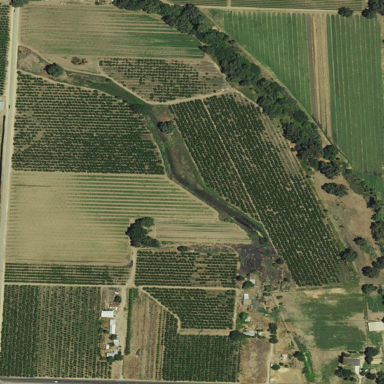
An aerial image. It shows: Orchard.